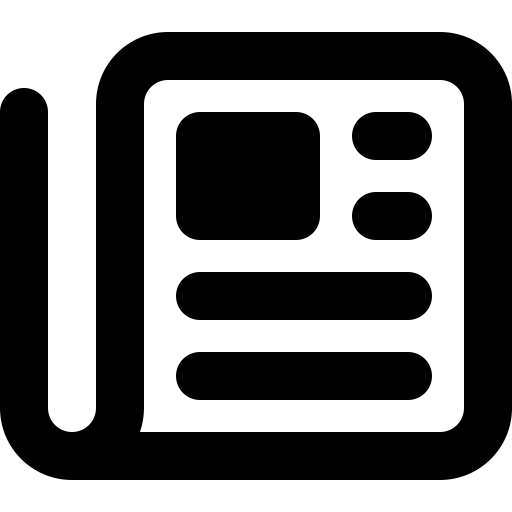
Tags: icon, FontAwesome, fa-icon, outline, newspaper